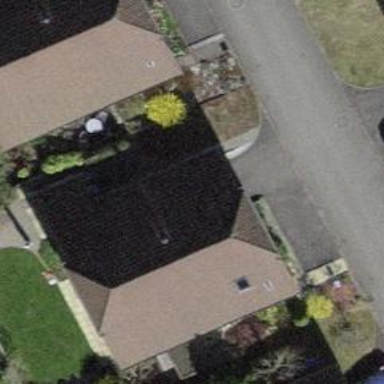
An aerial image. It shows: Residential building with tiled roof.